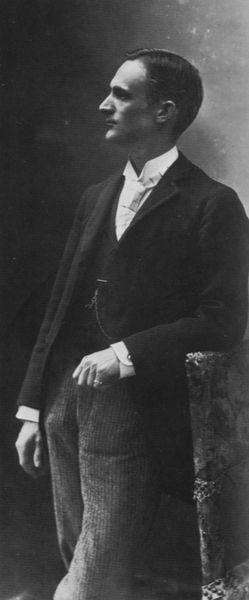
Titel: George Eastman (1854-1932), Erfinder und Begründer des Fotokonzerns Eastman Kodak
Künstler: Atelier Nadar
Institution: unbekannt
Schlagwörter: hand, kopf, mann, finger, frisur, grau, haar, mund, nase, ohr, profil, schwarz, stuhl, säule, weiss, blick, anzug, hemd, hose, jacke, jung, arm, arme, augen, falten, gesicht, kragen, stehen, bild, bildnis, hände, portrait, porträt, auge, haare, knopf, mittelscheitel, ohren, scheitel, beine, bein, lehne, kette, uhr, glatt, aufstützen, jackett, weste, geschlossen, foto, fotografie, photographie, stütze, faust, fäuste, stand, manschette, manschetten, portrai, photo, uhrenkette, uhrkette, männlich, aufgestützt, erhoben, überschlagen, anlehnen, jünger, auflehnen, koffer, bartlos, nadar, mante, knlpfe